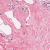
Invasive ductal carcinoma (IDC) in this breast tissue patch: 0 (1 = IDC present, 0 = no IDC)